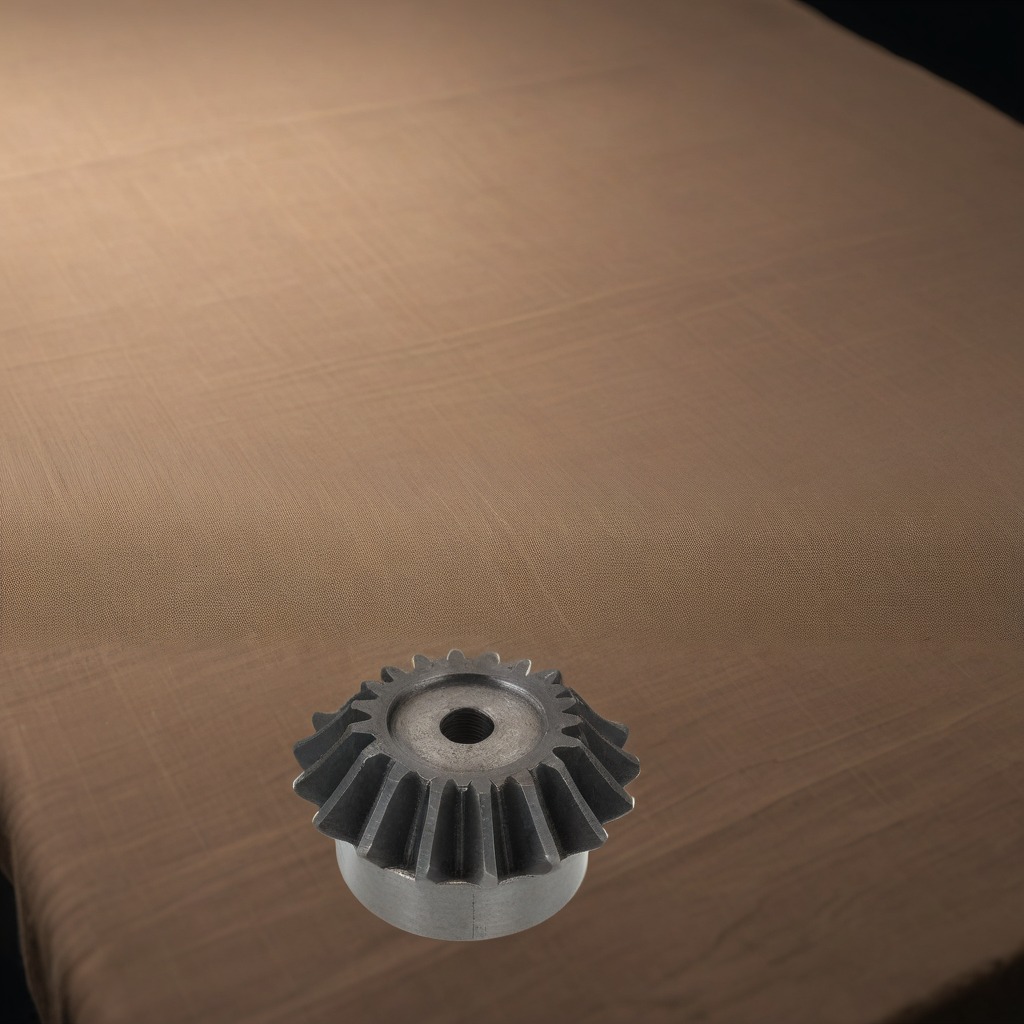
A steel gear with teeth is lying on the wooden table.